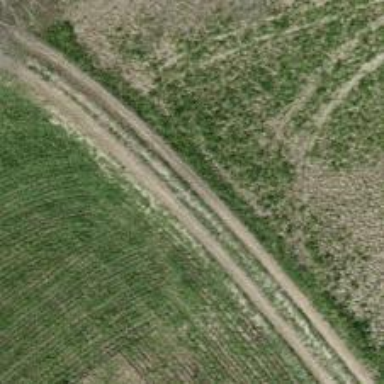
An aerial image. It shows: Grass track with grade 5 tracktype.